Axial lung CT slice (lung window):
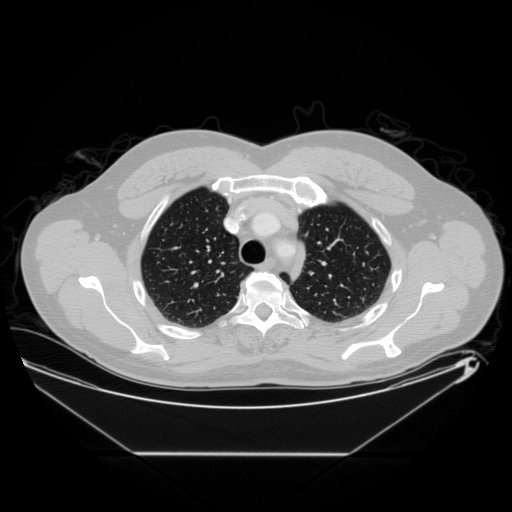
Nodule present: no